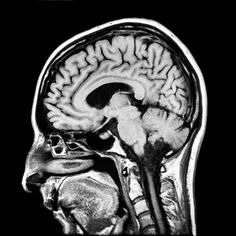
Label: notumor